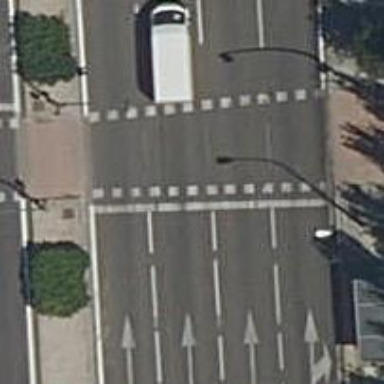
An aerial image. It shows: Road with traffic signals.